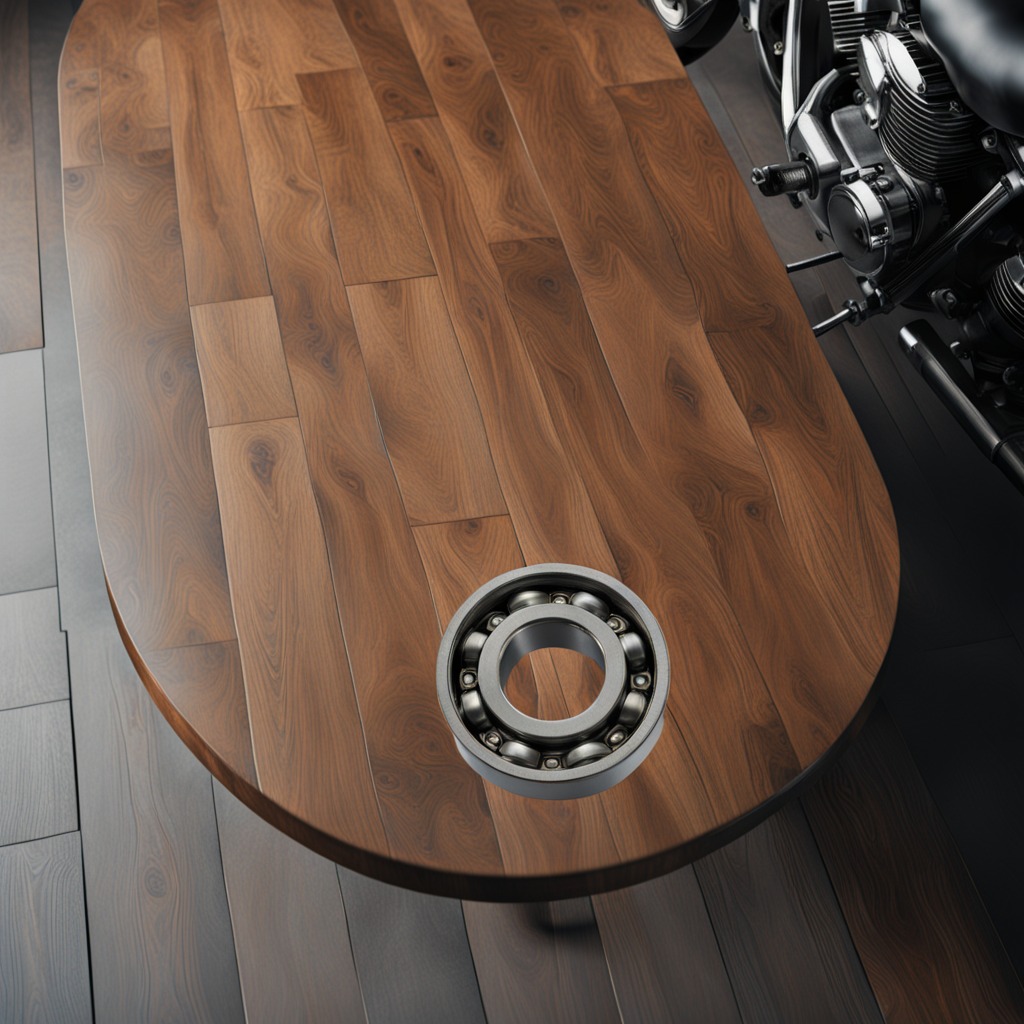
A metal ball bearing is lying on the wooden table in the vintage motorcycle garage.